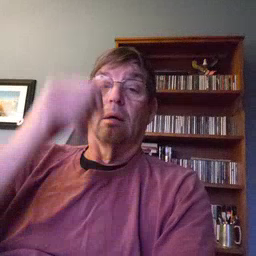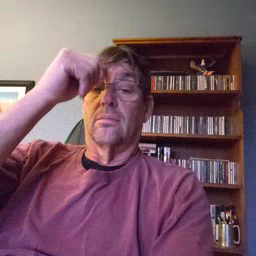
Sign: brother